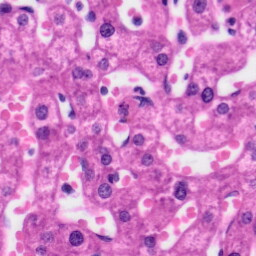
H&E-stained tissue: Liver